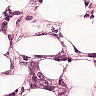
Metastatic tissue present: yes